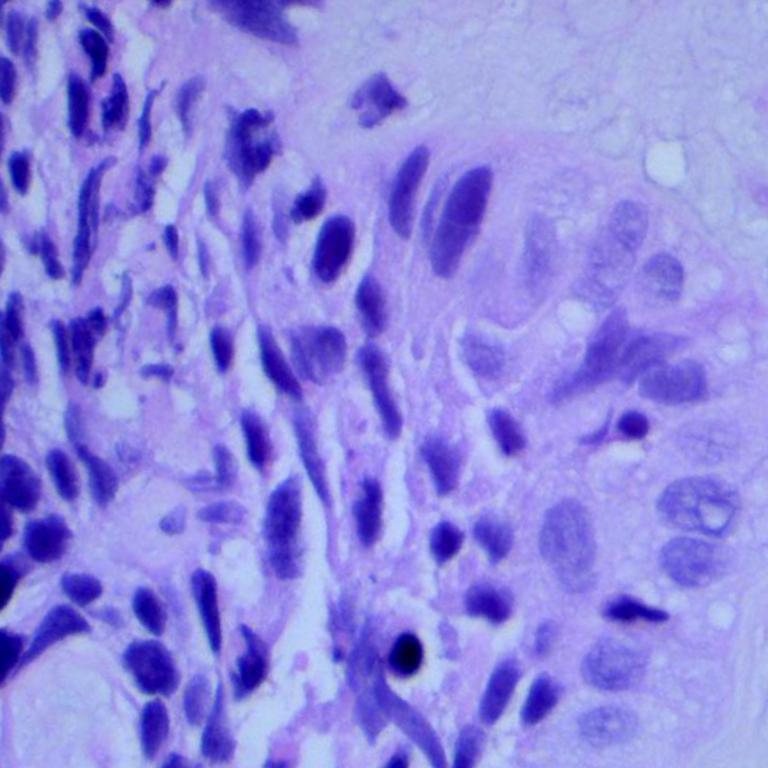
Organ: lung
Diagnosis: squamous carcinomas